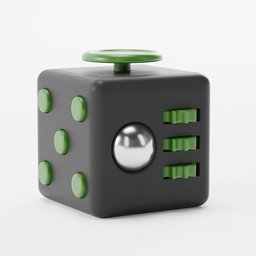
Label: decoration